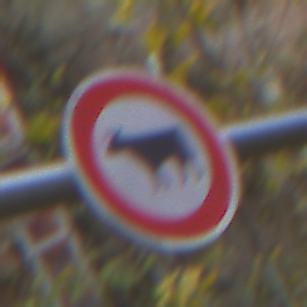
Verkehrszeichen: VerbotViehtrieb
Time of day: MorningAfternoon
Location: Outdoor (Urban)
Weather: PartlyCloudy
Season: NotSpecified
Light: Natural